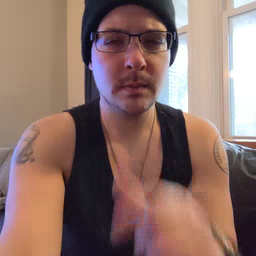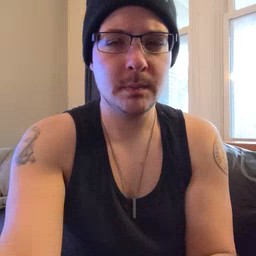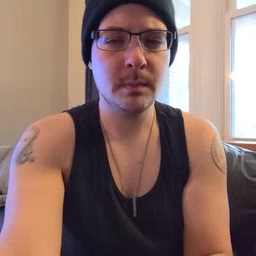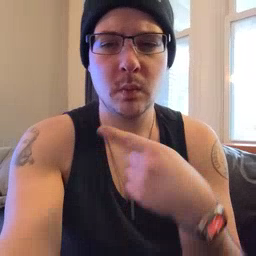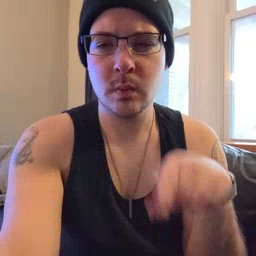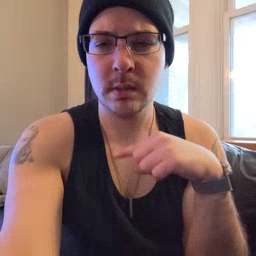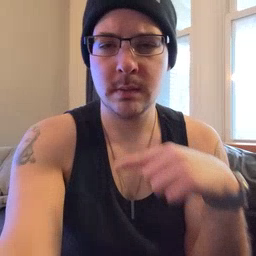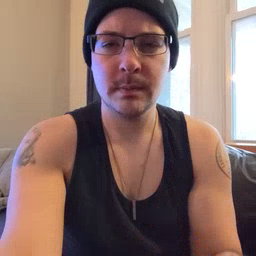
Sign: weus